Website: apple
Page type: payment
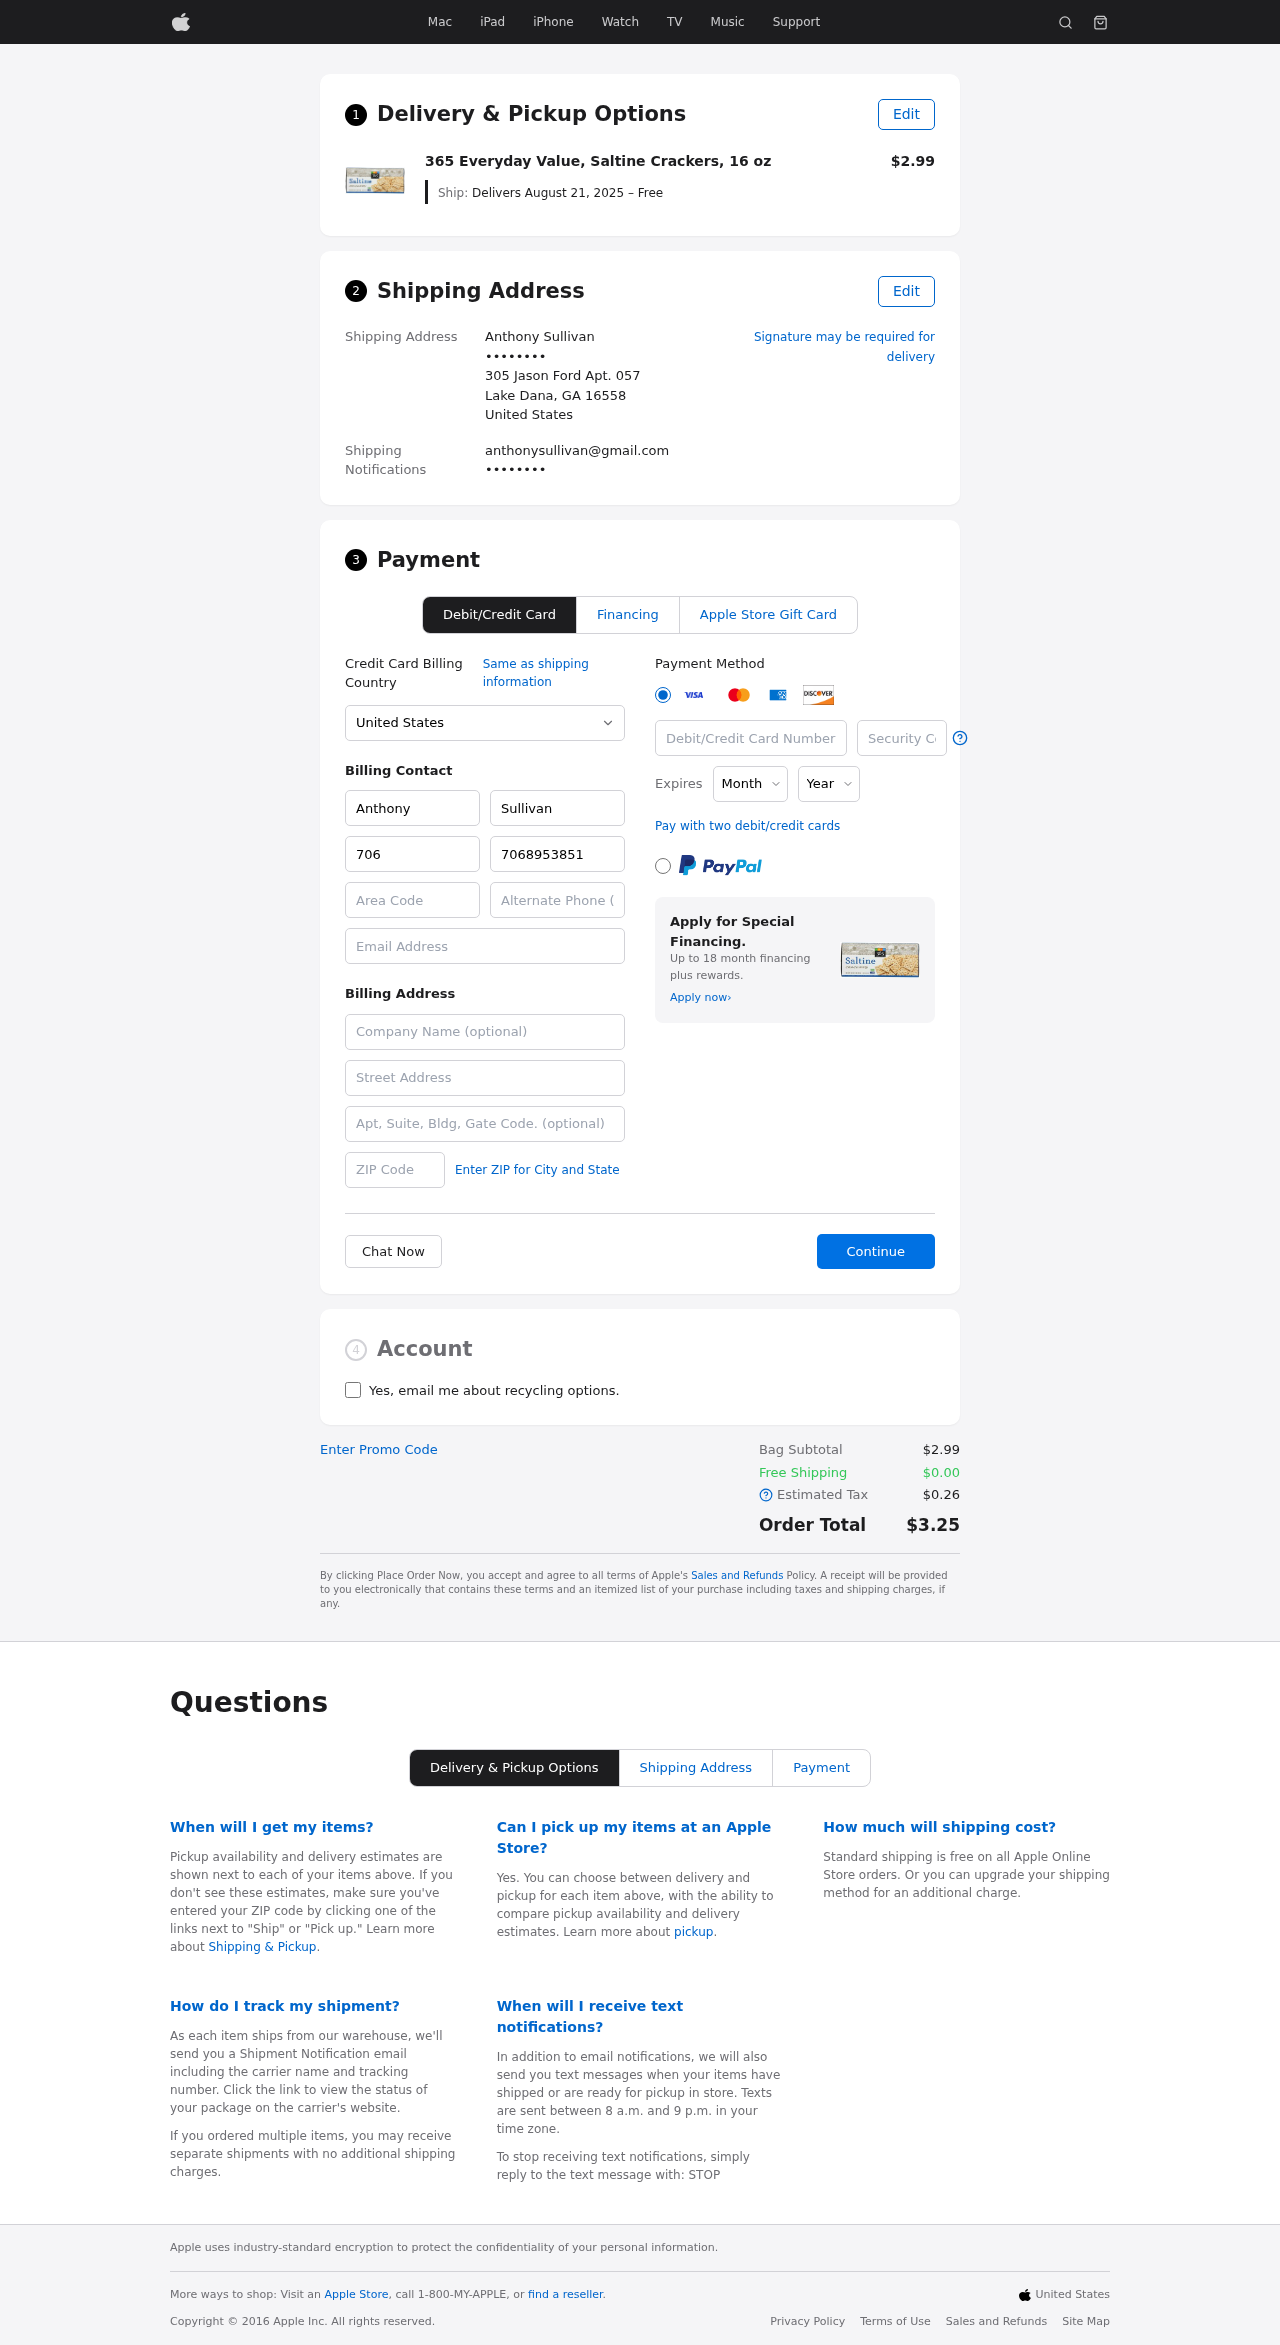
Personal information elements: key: PII_CARD_CVV
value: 906
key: PII_CARD_EXPIRY_MONTH
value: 02
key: PII_CARD_EXPIRY_YEAR
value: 29
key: PII_CARD_NUMBER
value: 4638 2354 0939 9007
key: PII_CITY_STATE_ZIP
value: Lake Dana, GA 16558
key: PII_COUNTRY
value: United States
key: PII_EMAIL
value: anthonysullivan@gmail.com
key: PII_EMAIL2
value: anthonysullivan@gmail.com
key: PII_FIRSTNAME
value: Anthony
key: PII_FULLNAME
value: Anthony Sullivan
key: PII_LASTNAME
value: Sullivan
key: PII_PHONE3
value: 7068953851
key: PII_PHONE_AREA
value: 706
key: PII_SECURITY_CODE
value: ID04
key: PII_STREET
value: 305 Jason Ford Apt. 057
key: PII_PHONE
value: ••••••••
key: PII_PHONE2
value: ••••••••
Product elements: key: PRODUCT1_NAME
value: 365 Everyday Value, Saltine Crackers, 16 oz
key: PRODUCT1_PRICE
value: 2.99
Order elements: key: ORDER_DELIVERY_DATE
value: Delivers August 21, 2025 – Free
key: ORDER_SUBTOTAL
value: $2.99
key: ORDER_SHIPPING_COST
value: $0.00
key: ORDER_TAX
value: $0.26
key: ORDER_TOTAL
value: $3.25